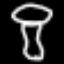
Label: mushroom